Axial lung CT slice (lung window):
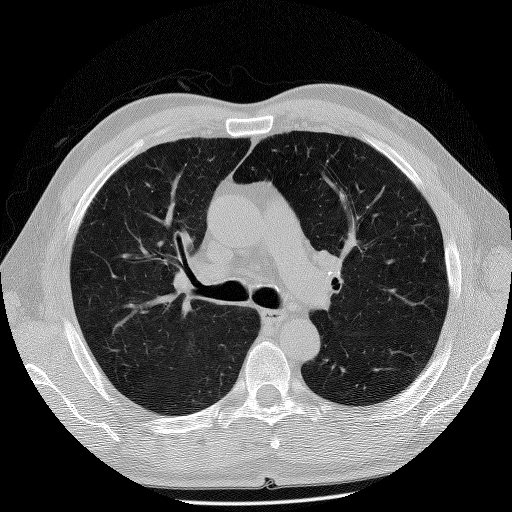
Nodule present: no